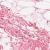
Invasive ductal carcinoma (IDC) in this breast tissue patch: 0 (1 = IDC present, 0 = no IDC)